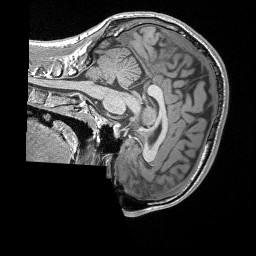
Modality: T1w
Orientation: sagittal
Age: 24
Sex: male
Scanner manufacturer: siemens
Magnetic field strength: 3 T
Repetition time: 1.56 s
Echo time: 0.00207 s